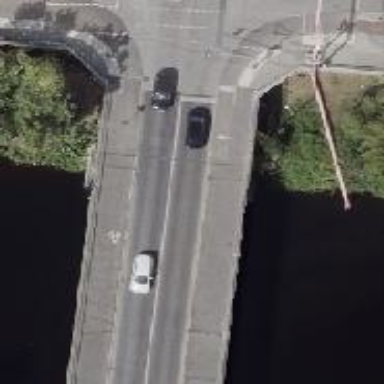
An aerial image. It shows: Tertiary road with asphalt surface. The road includes beam bridge with asphalt cycleway on the left track and asphalt sidewalk.